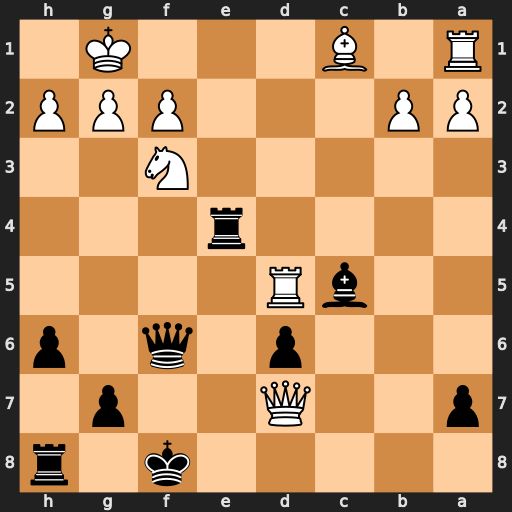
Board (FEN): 5k1r/p2Q2p1/3p1q1p/2bR4/4r3/5N2/PP3PPP/R1B3K1
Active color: b
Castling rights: -
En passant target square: -
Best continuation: Re1+ Nxe1 Qxf2+ Kh1 Qxe1#